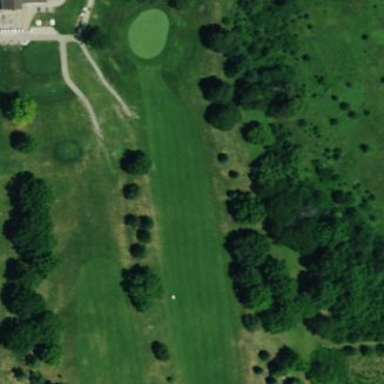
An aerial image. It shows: Golf fairway surrounded by grass.